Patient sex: M
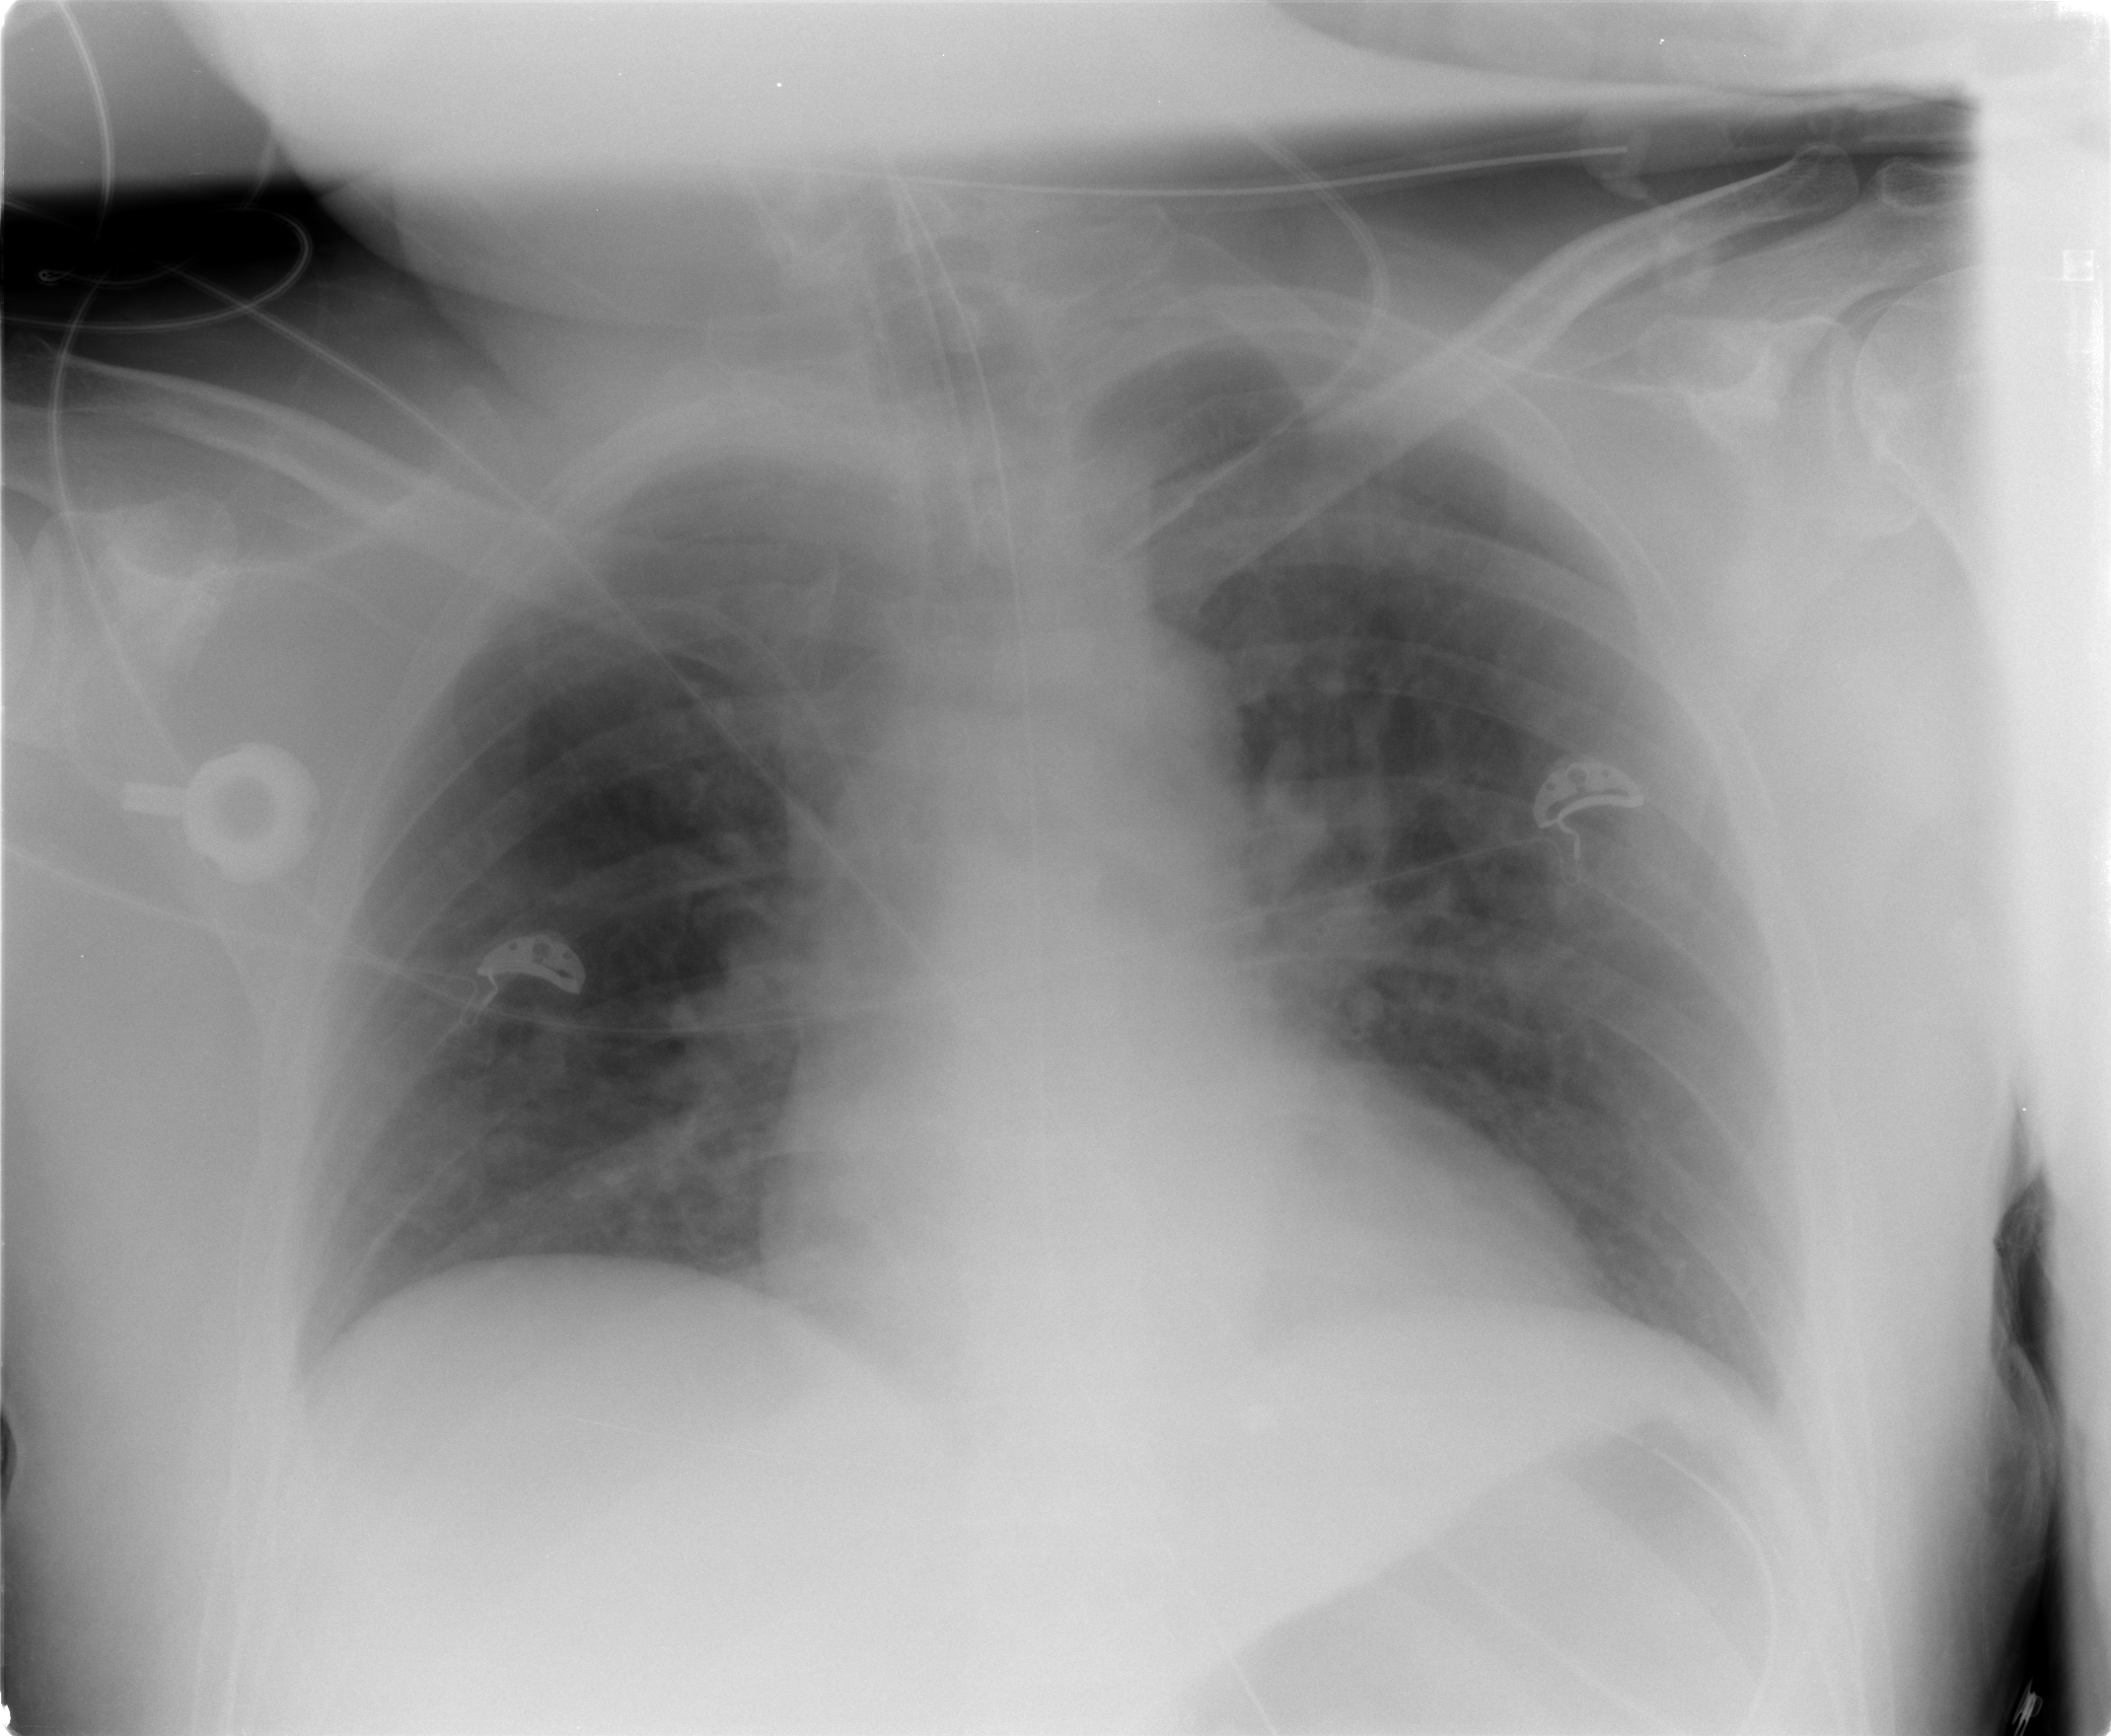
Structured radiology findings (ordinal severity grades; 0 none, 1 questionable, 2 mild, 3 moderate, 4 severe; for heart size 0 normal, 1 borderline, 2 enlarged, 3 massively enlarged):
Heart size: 0
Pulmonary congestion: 2
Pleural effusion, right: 0
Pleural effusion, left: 0
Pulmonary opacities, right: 0
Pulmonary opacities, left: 0
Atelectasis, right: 0
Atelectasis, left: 0